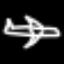
Label: airplane